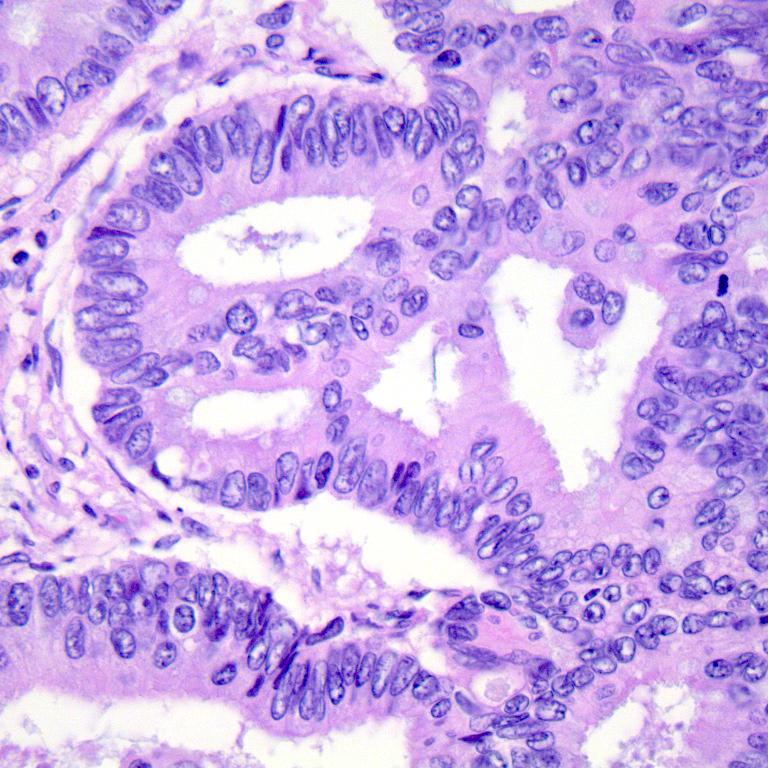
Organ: colon
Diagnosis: adenocarcinomas